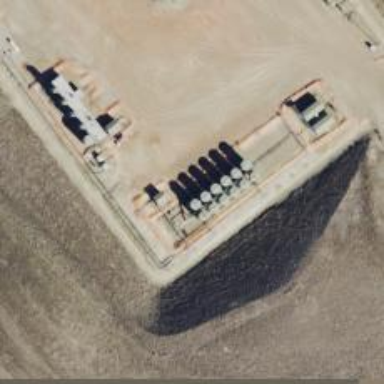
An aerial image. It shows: Storage tank that is man-made.